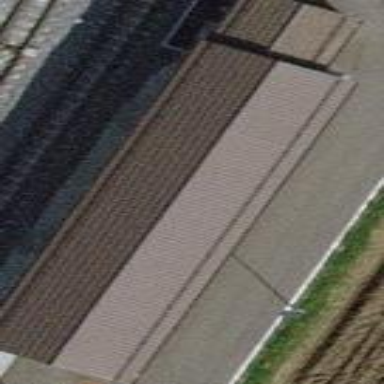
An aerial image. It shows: Railway station building.